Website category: game
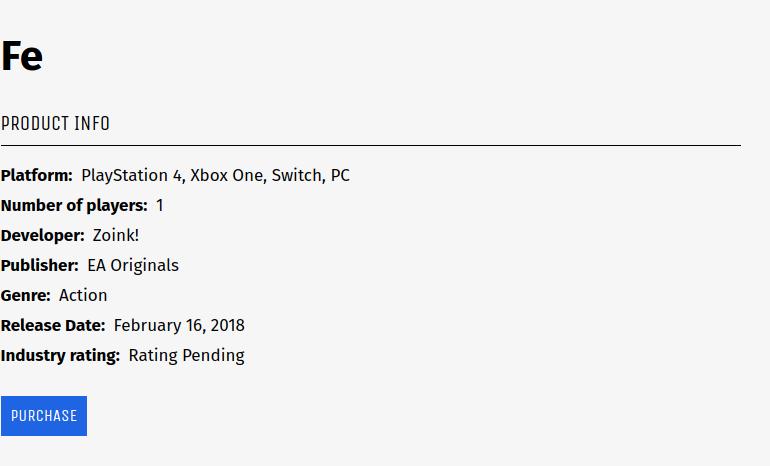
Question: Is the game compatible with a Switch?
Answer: yes

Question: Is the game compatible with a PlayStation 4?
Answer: yes

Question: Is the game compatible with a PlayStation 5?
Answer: no

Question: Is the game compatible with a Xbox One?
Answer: yes